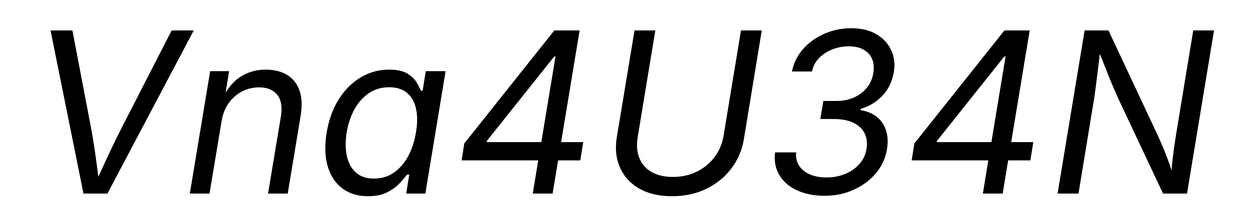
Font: Inter-Italic_Italic